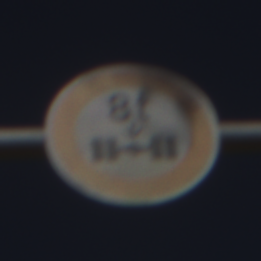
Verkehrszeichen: TatsaechlicheAchslast
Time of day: MorningAfternoon
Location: Outdoor (RoadRail)
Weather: Clear
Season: NotSpecified
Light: Natural